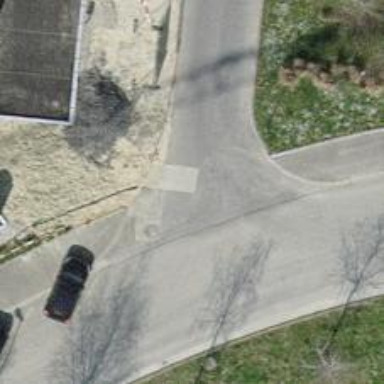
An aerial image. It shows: Service road with sidewalk alongside.